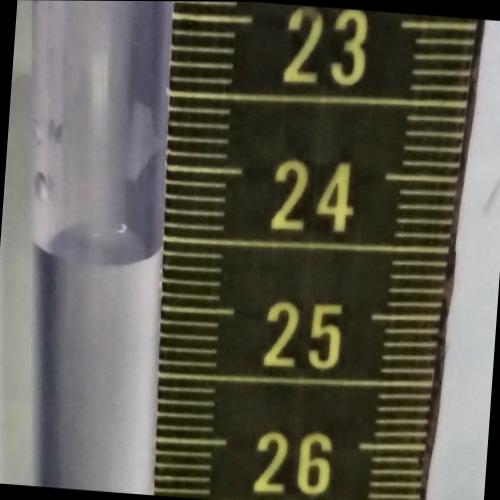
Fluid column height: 24.6 cm